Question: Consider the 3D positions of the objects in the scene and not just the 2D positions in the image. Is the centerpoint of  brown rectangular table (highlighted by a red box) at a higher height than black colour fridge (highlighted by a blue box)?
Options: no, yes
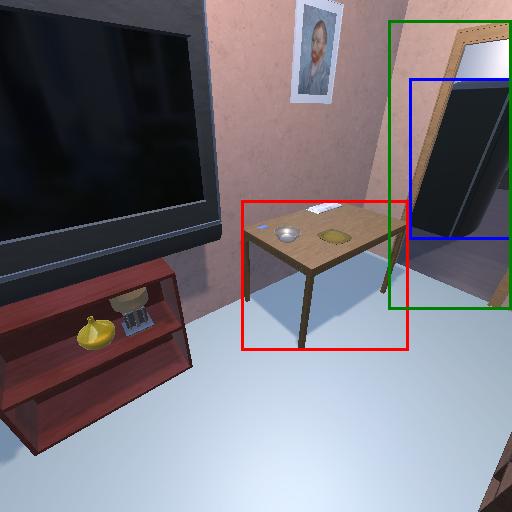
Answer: no